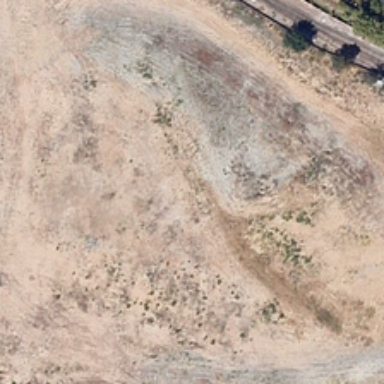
Several green trees are near a piece of bareland .